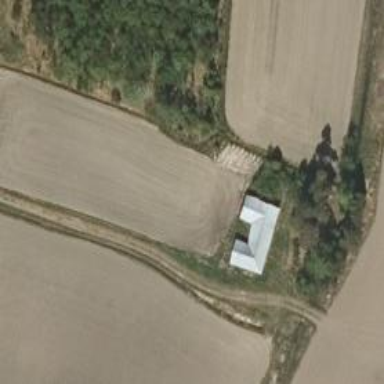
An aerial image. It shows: Farmyard area.